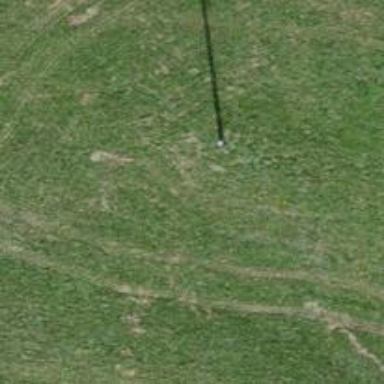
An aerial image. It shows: Power pole.